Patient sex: M
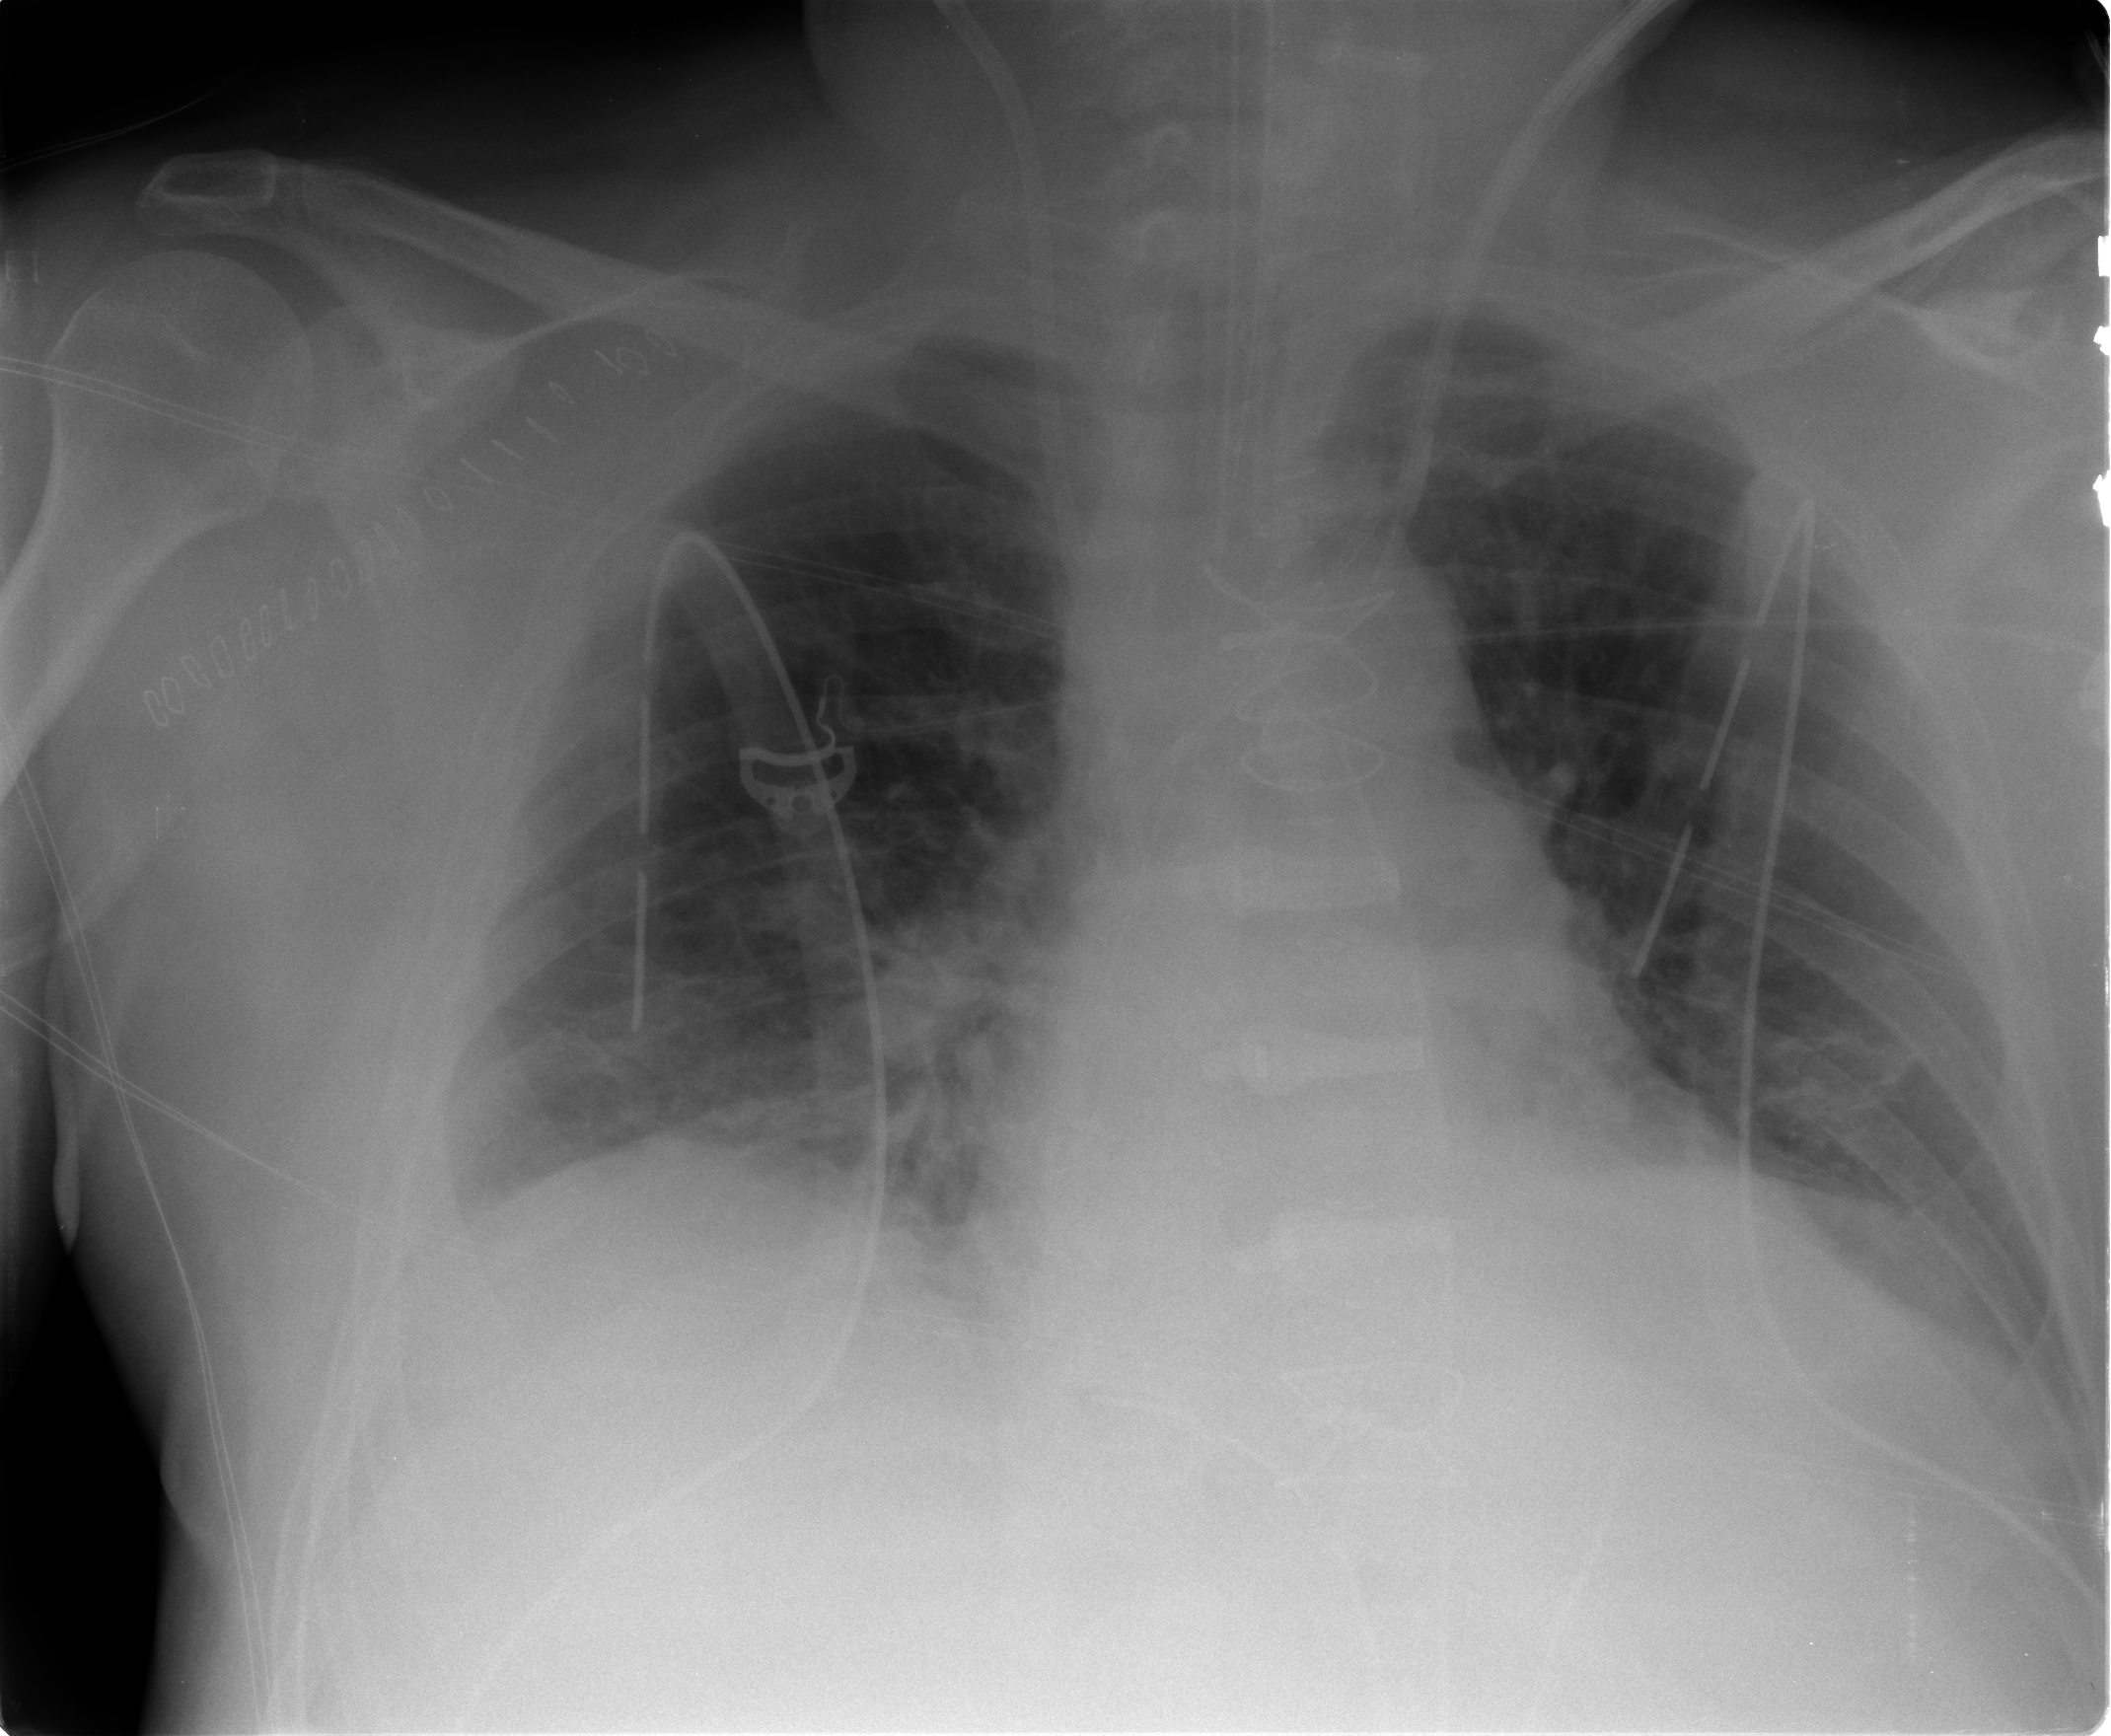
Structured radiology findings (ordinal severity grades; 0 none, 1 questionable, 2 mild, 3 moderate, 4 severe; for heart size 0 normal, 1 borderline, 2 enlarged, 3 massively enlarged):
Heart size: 2
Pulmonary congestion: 0
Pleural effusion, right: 0
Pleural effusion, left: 0
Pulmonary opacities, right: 0
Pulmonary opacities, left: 0
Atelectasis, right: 0
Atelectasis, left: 2